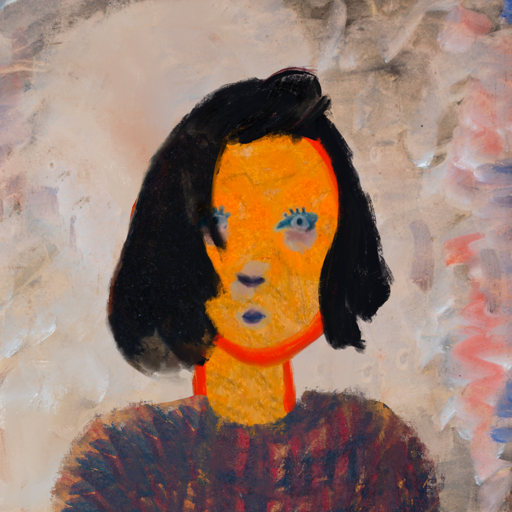
Background: Roy_Bahadur, Head And Neck Front: Sisters, Face Front: Hill_Girl, Bust: In_The_Sun, Hair Front: Mosgoul, Head Accessory: Blank, Second Necklace: Blank, Necklace: Blank, Baby: Blank